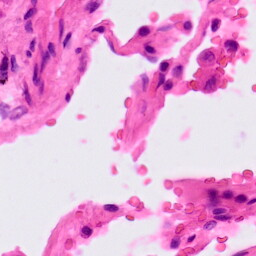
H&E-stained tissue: Lung